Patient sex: M
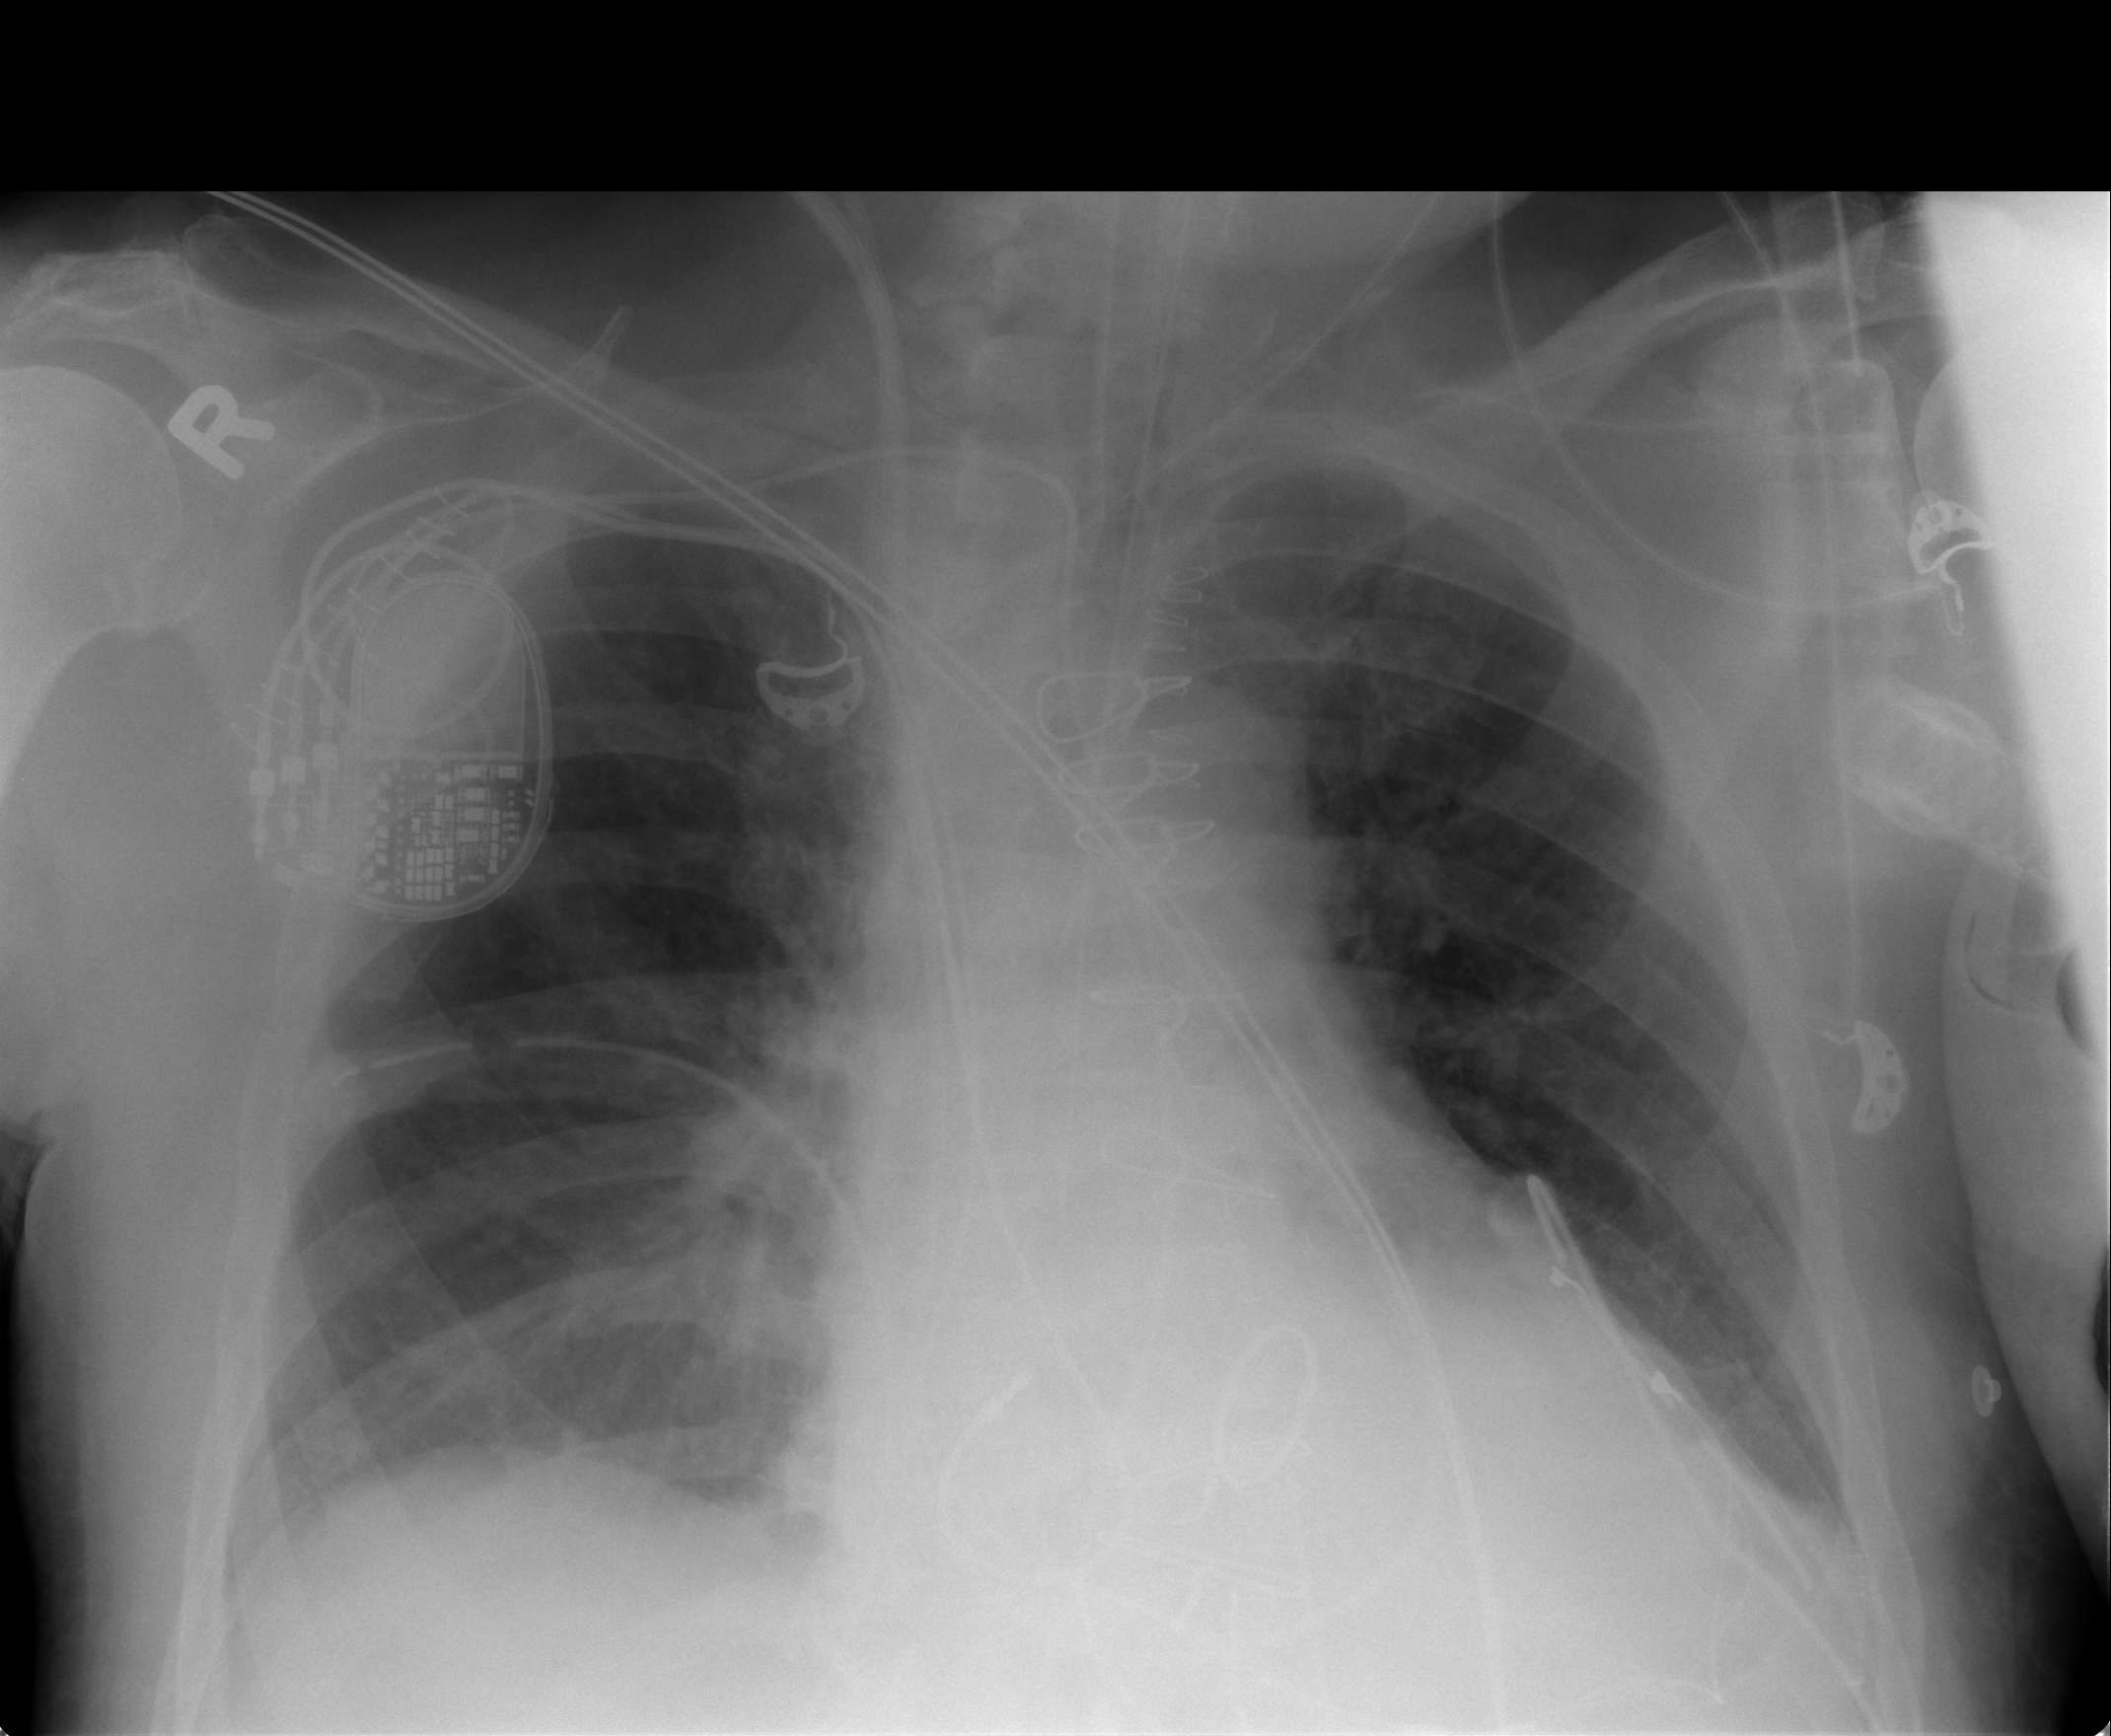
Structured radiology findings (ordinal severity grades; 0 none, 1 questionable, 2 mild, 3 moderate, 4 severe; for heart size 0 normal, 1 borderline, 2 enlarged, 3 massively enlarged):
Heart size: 1
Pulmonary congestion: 1
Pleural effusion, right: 0
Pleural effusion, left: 0
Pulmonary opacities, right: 1
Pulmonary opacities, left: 0
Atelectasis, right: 1
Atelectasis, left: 1